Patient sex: M
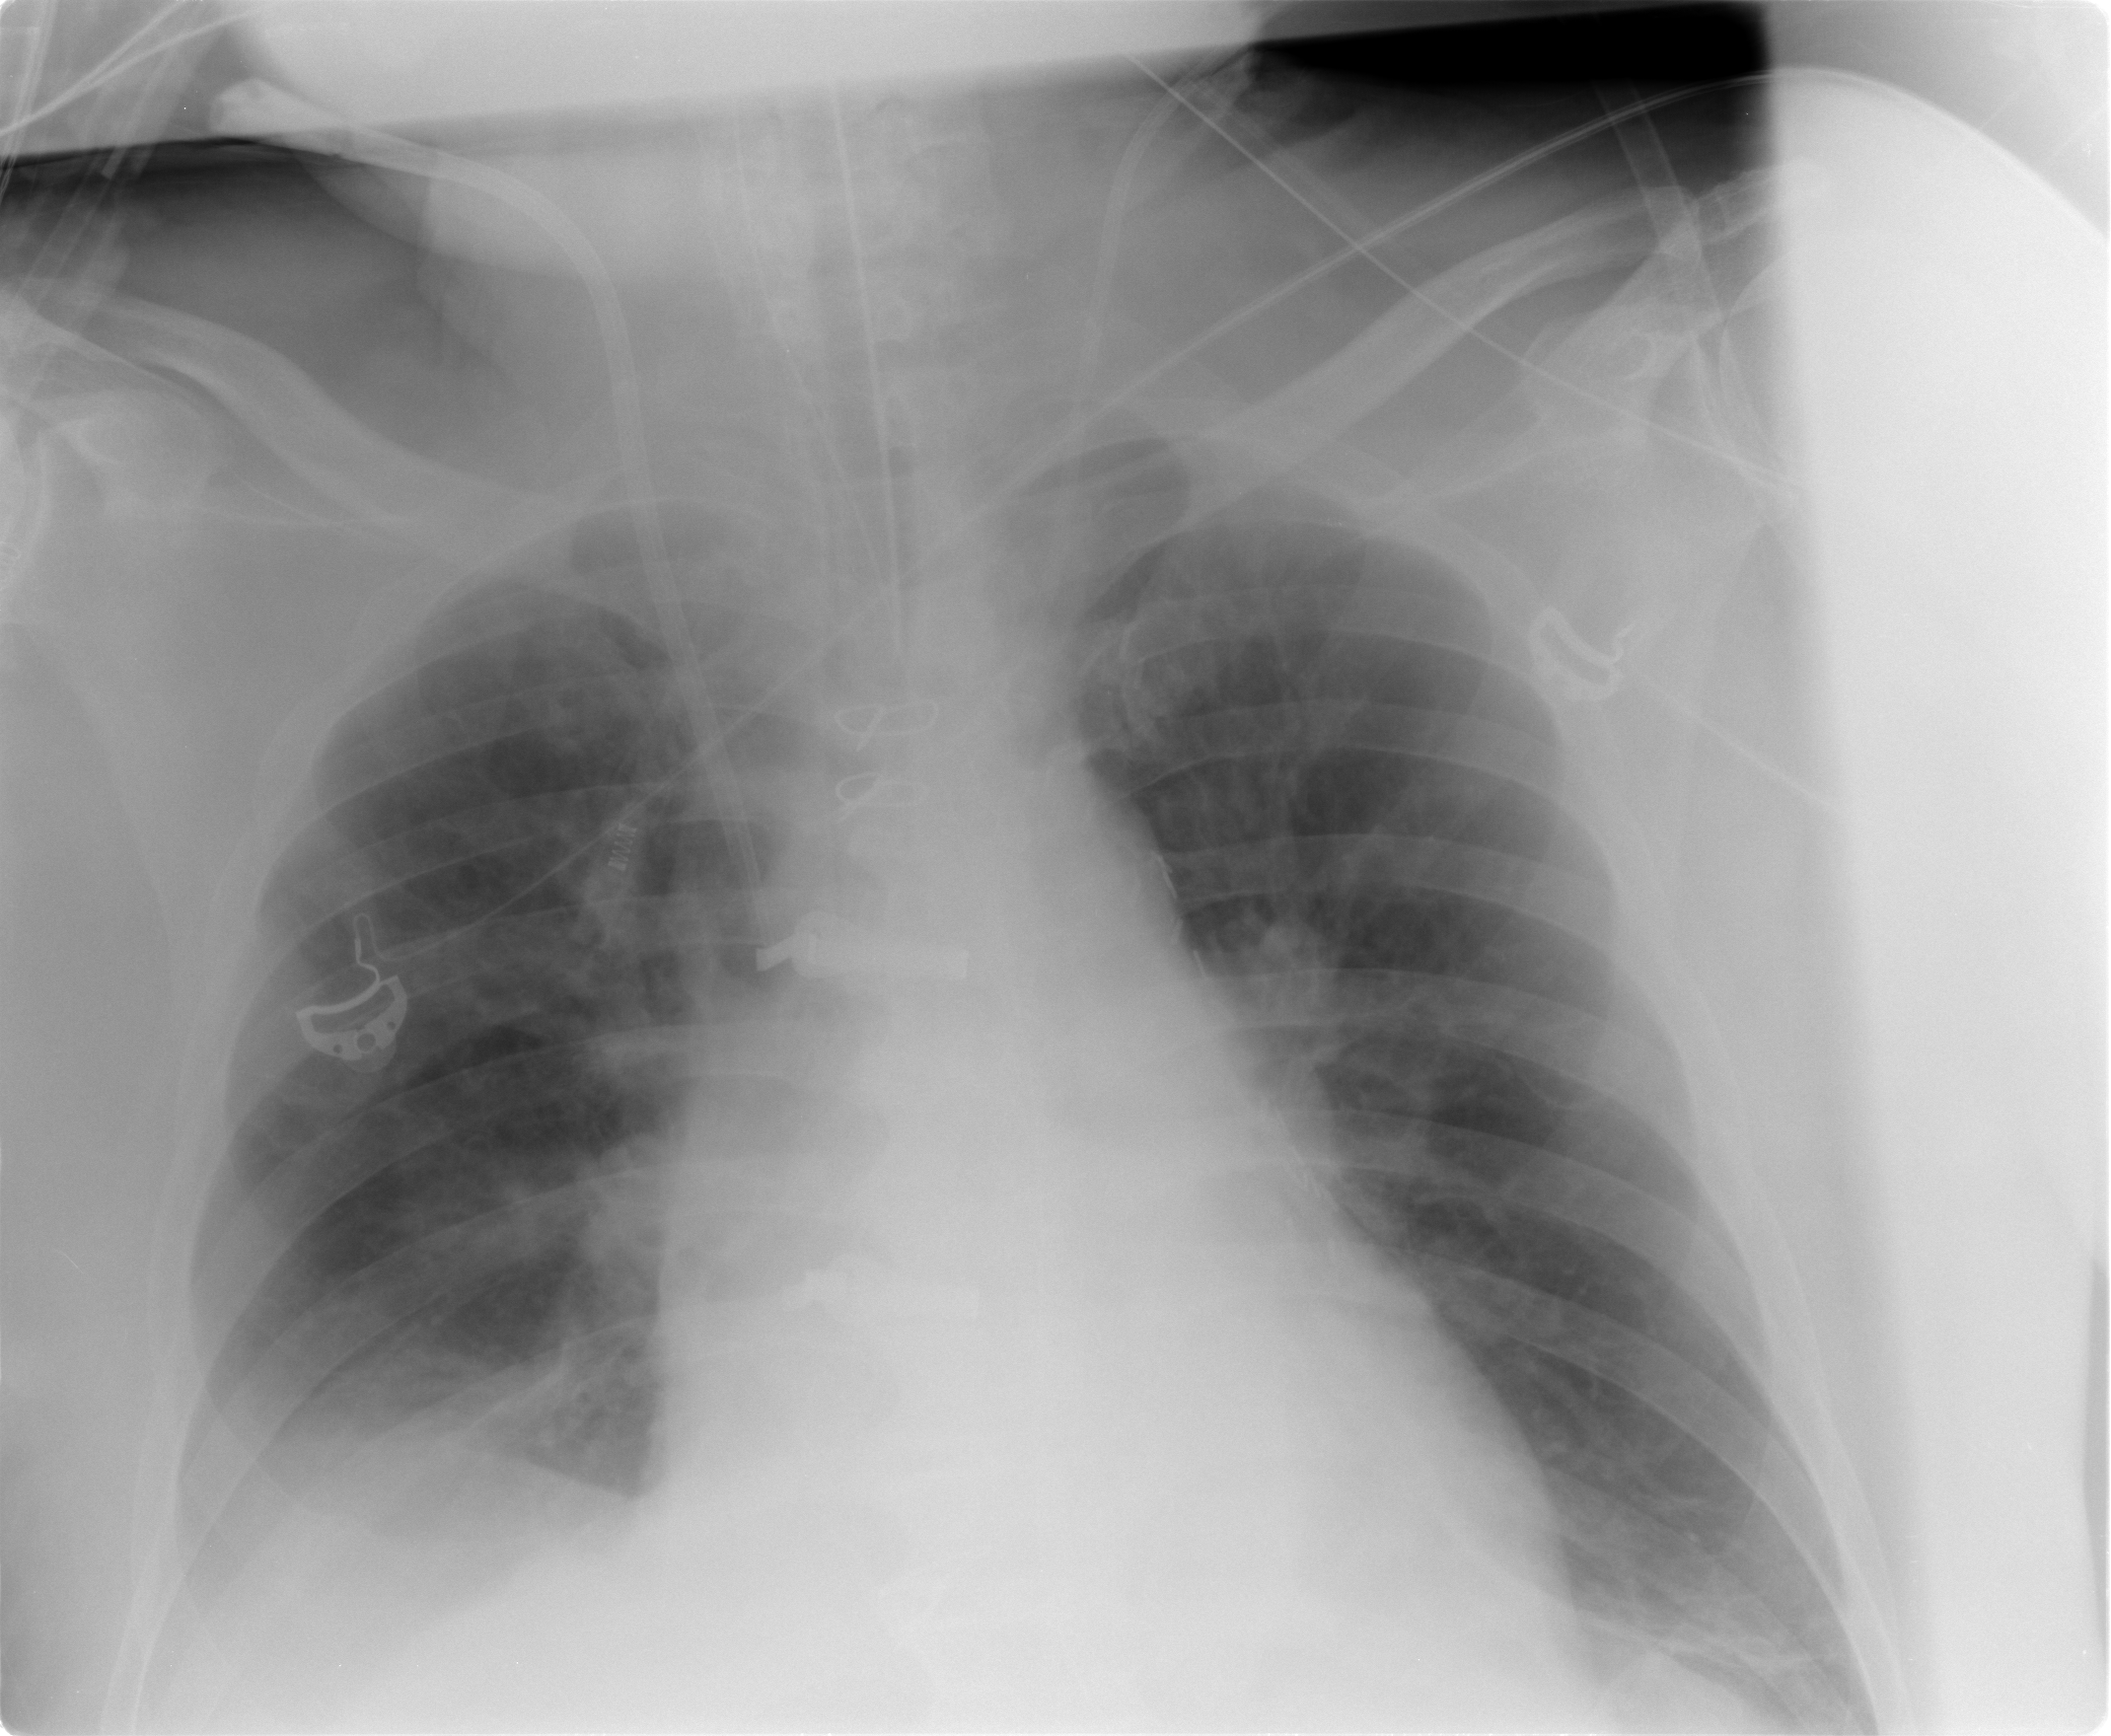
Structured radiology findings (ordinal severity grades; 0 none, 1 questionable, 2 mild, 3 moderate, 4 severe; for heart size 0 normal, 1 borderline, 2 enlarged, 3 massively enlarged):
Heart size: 2
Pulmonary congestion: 2
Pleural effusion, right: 2
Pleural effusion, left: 0
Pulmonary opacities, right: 0
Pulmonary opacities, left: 0
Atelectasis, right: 2
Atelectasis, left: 2